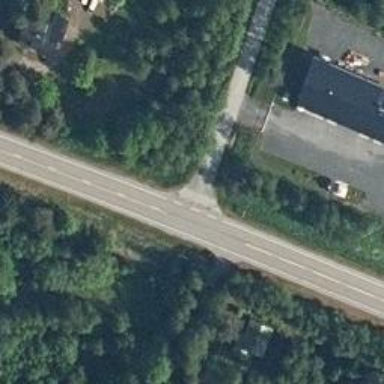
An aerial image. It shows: Secondary road with asphalt surface.